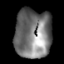
Tissue: skin
Cell type: Others
Senescence score: 0.7288
Nuclear area (px): 1774
Mean DAPI intensity: 118.076